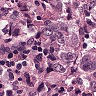
Metastatic tissue present: yes